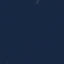
Label: SeaLake